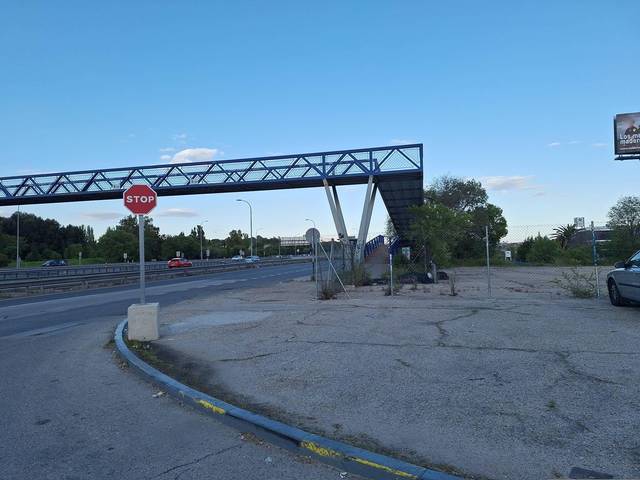
Region: Spain
Coordinates: 40.391, -3.625